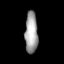
Tissue: lung
Cell type: T cells
Senescence score: 0.2417
Nuclear area (px): 521
Mean DAPI intensity: 160.889